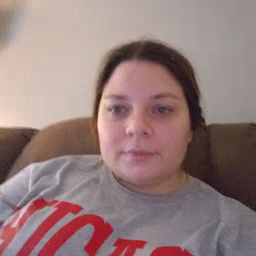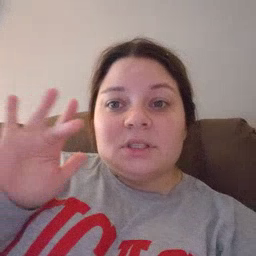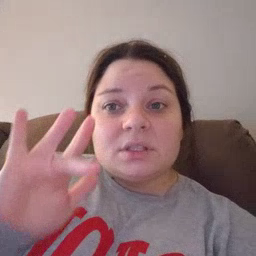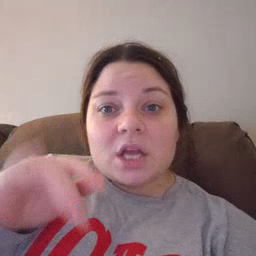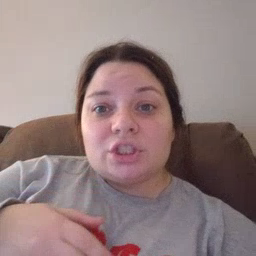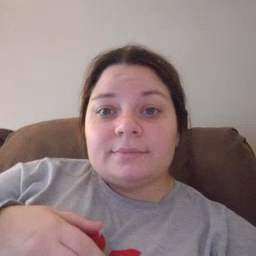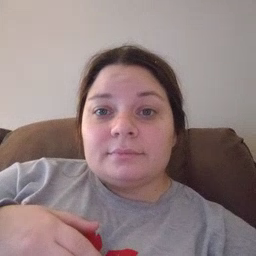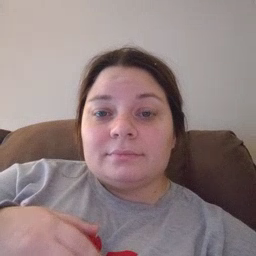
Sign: touch